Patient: sex F, age 46
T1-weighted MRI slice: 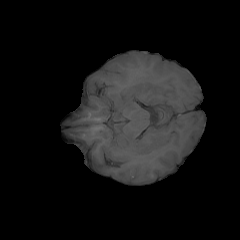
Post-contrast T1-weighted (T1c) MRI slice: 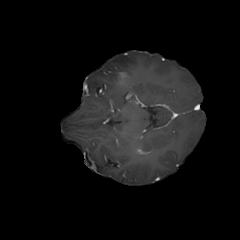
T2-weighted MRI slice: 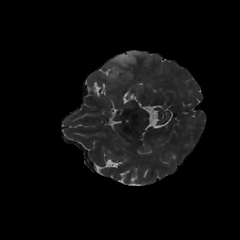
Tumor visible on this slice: yes
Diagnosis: Glioblastoma, IDH-wildtype
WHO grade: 4